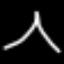
Label: The Eiffel Tower